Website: macys
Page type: billing-address
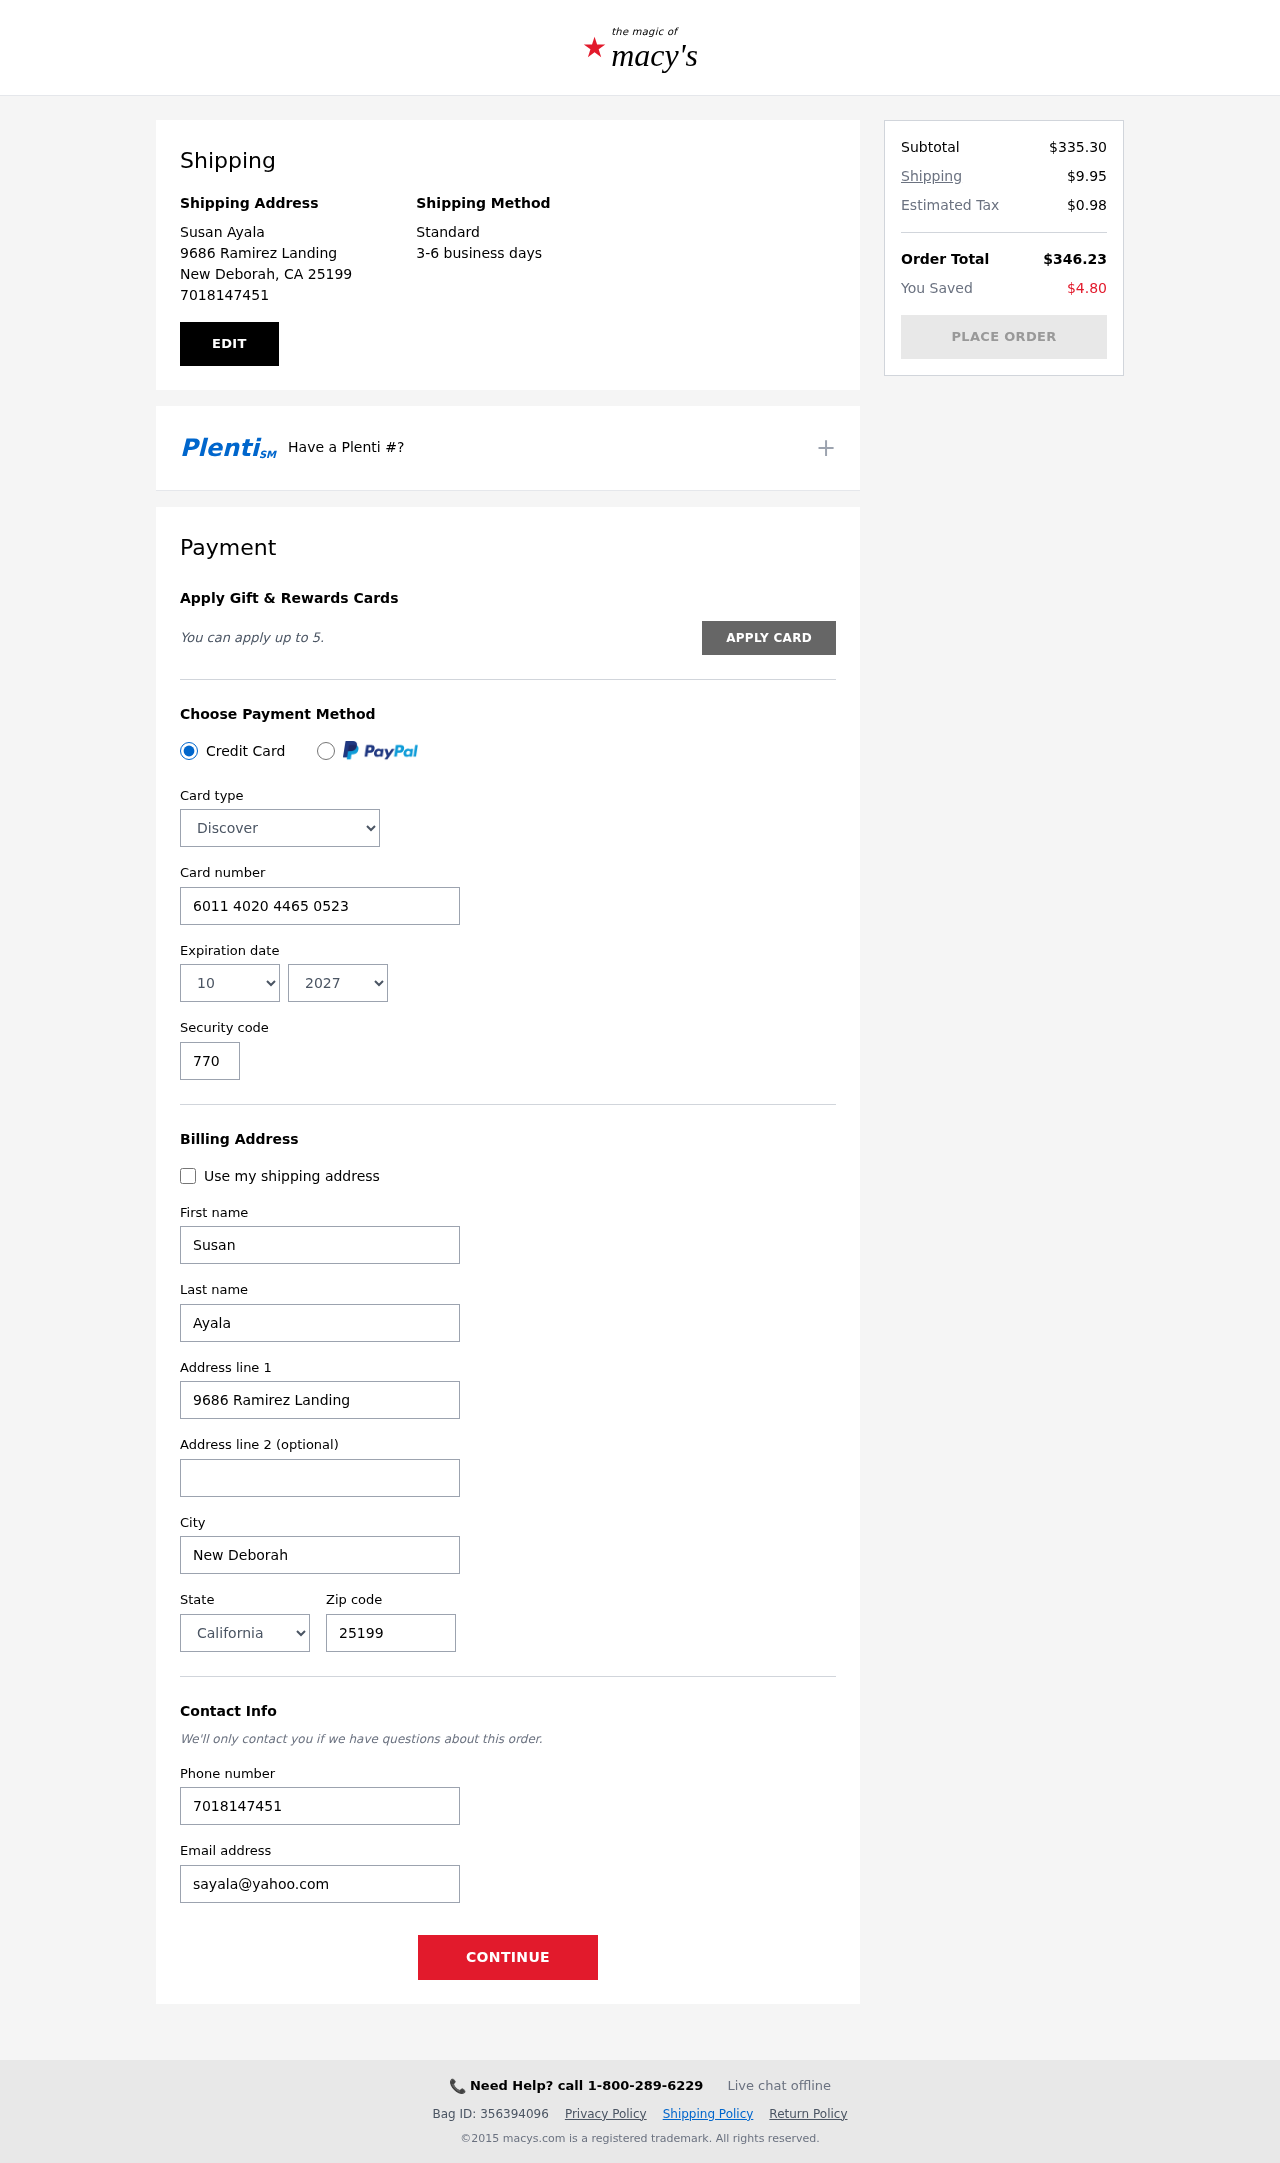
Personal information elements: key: PII_CARD_CVV
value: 770
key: PII_CARD_EXPIRY_MONTH
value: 10
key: PII_CARD_EXPIRY_YEAR
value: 27
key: PII_CARD_NUMBER
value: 6011 4020 4465 0523
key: PII_CARD_TYPE
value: Discover
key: PII_CITY
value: New Deborah
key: PII_CITY_STATE_ZIP
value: New Deborah, CA 25199
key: PII_EMAIL
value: sayala@yahoo.com
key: PII_FIRSTNAME
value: Susan
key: PII_FULLNAME
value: Susan Ayala
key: PII_LASTNAME
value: Ayala
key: PII_PHONE
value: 7018147451
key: PII_POSTCODE
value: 25199
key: PII_STATE
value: California
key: PII_STREET
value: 9686 Ramirez Landing
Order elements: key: ORDER_SUBTOTAL
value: $335.30
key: ORDER_SHIPPING_COST
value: $9.95
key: ORDER_TAX
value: $0.98
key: ORDER_TOTAL
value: $346.23
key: ORDER_SAVINGS
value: $4.80